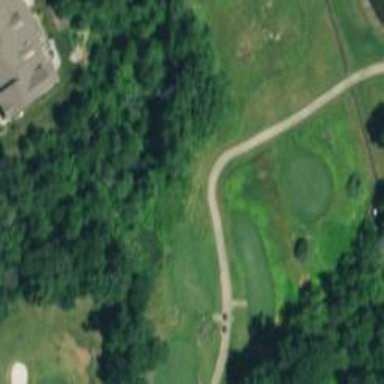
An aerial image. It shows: Golf hole.